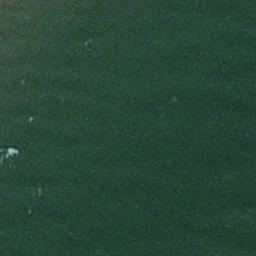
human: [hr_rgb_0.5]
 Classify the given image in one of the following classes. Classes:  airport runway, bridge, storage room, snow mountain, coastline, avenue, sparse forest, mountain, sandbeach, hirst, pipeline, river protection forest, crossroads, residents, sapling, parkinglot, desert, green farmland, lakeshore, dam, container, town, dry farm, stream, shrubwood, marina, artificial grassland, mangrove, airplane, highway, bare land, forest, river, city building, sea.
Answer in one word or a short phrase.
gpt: sea